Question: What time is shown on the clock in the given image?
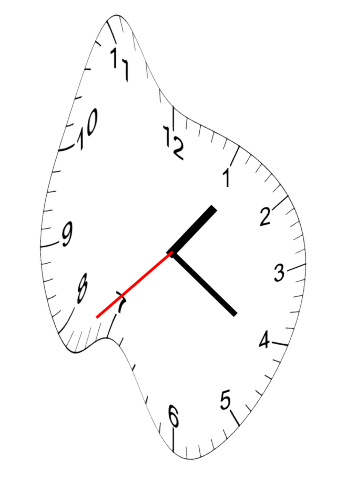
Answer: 01:20:38